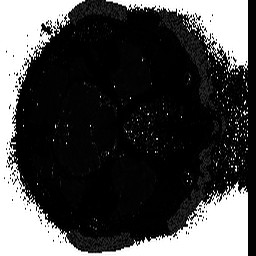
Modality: T2starmap
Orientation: axial
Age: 63
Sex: female
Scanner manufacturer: siemens
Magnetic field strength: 3 T
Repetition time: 0.043 s
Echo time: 0.00184 s